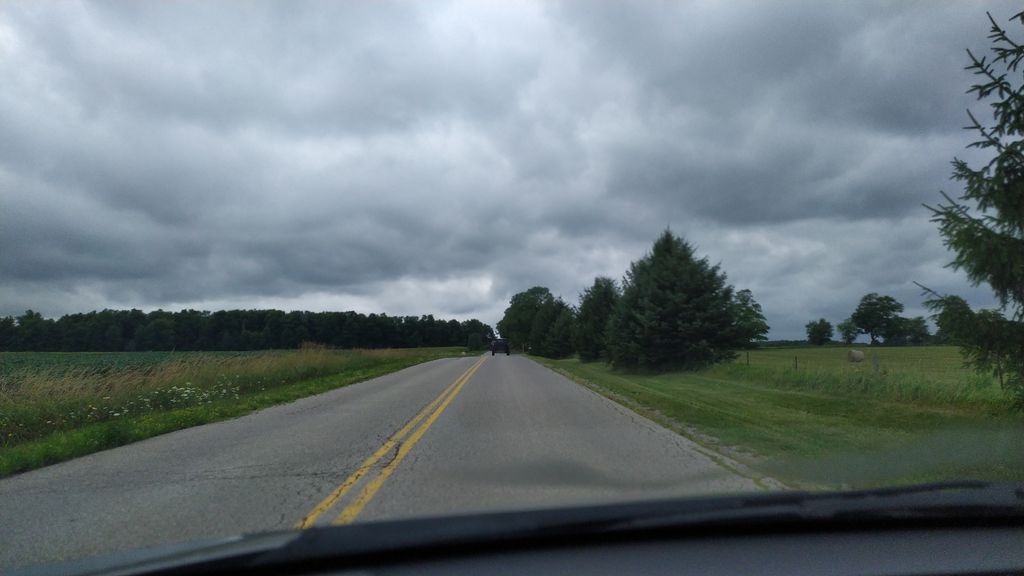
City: kitchener-waterloo